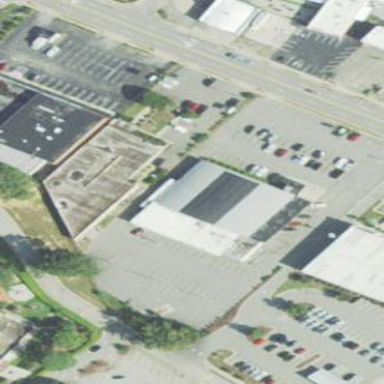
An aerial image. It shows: Building housing bowling alley.